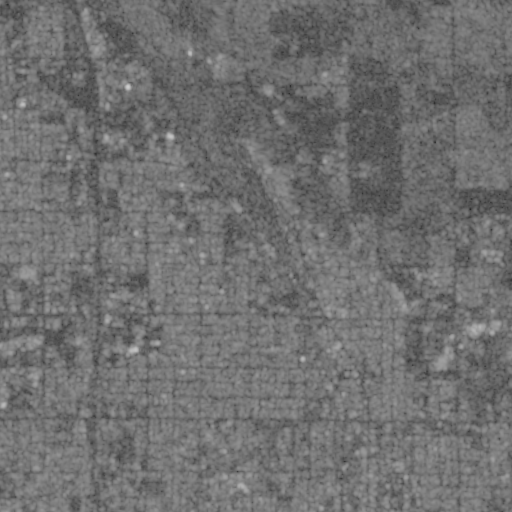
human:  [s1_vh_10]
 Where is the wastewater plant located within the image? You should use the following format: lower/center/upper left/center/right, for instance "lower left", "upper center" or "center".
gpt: The wastewater plant is located in the lower left of the image.
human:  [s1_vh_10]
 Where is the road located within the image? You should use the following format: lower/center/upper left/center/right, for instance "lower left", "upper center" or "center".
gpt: There is no road in the image.

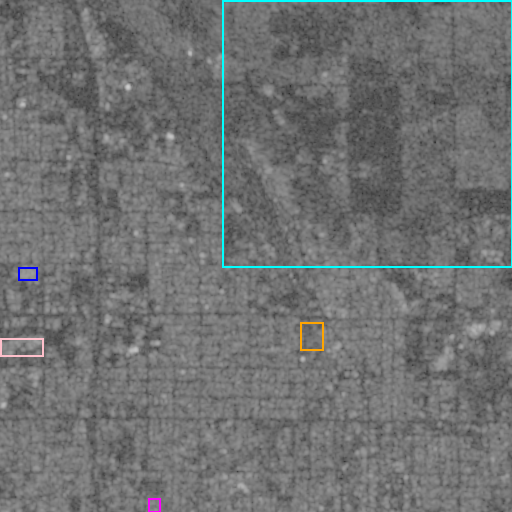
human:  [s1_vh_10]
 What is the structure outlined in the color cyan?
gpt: The structure outlined in cyan is a crop field.
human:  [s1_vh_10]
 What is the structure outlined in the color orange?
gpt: The structure outlined in orange is a park.
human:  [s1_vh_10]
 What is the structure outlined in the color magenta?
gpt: The structure outlined in magenta is a power substation.
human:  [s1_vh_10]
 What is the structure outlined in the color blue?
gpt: The structure outlined in blue is a building.
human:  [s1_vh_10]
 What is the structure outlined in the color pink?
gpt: The structure outlined in pink is a building.
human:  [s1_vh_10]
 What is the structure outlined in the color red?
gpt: There is no red outline.